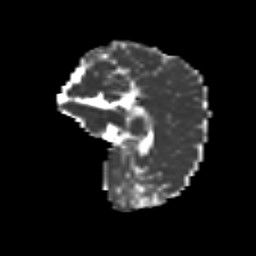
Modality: MD
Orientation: sagittal
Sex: female
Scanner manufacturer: siemens
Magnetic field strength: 3 T
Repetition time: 5 s
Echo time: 0.071 s